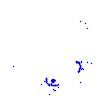
Particle: proton